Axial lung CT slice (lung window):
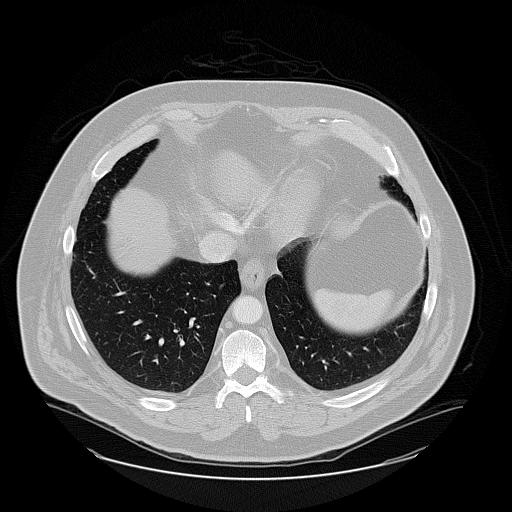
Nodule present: no